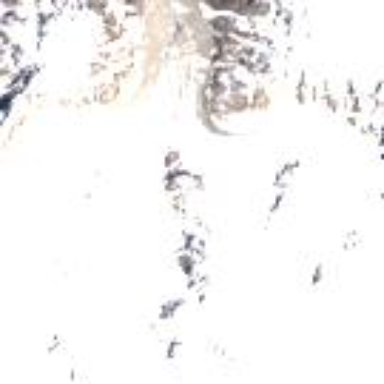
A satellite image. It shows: Majestic glacier in the distance.